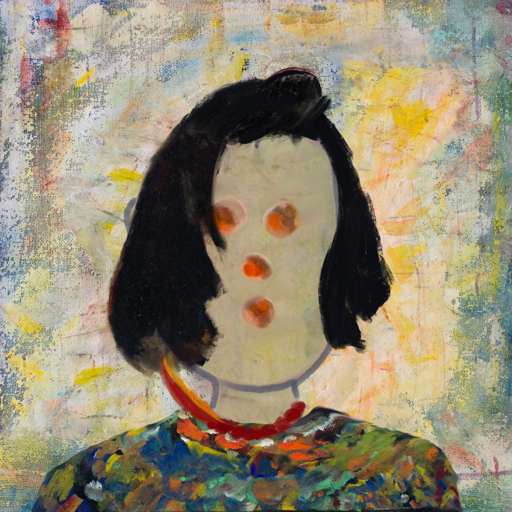
Background: Irani, Head And Neck Front: Hill_Girl, Face Front: Rupkatha, Bust: An_Impression, Hair Front: Mosgoul, Head Accessory: Blank, Second Necklace: Blank, Necklace: Pipe, Baby: Blank